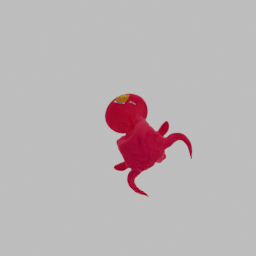
Label: decoration